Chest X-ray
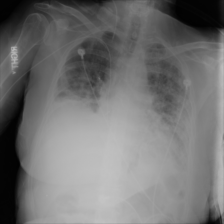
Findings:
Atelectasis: negative
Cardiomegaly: negative
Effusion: negative
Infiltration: negative
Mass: negative
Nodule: negative
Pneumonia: negative
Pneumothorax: negative
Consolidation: negative
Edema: negative
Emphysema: negative
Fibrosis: negative
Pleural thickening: negative
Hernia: negative